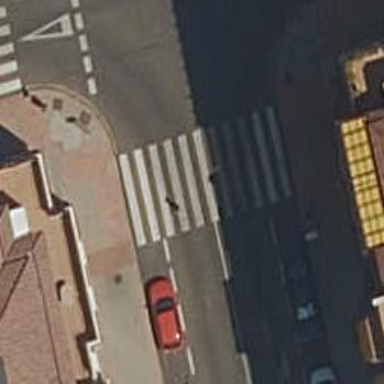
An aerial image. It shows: Uncontrolled crossing on the road.